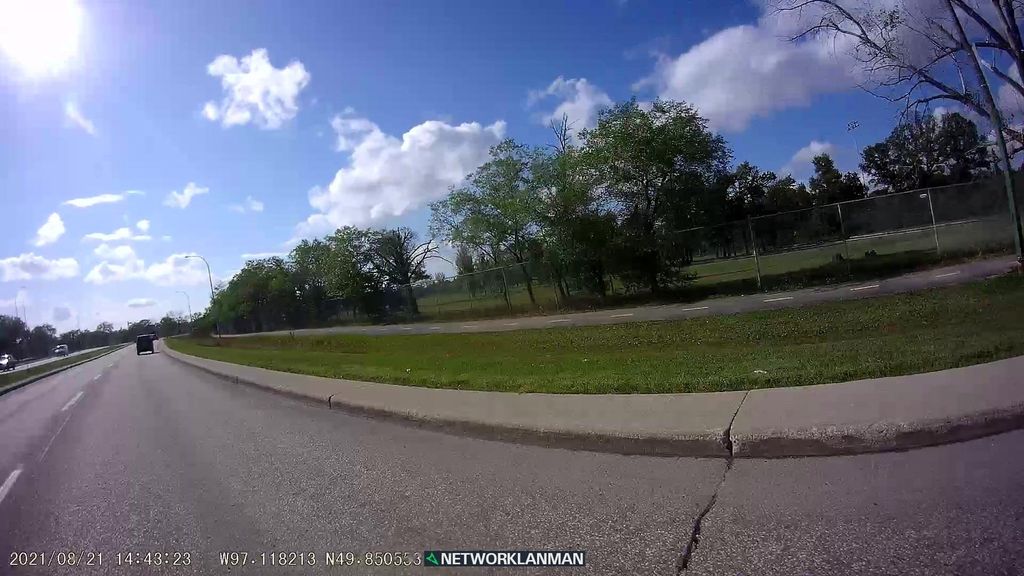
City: winnipeg